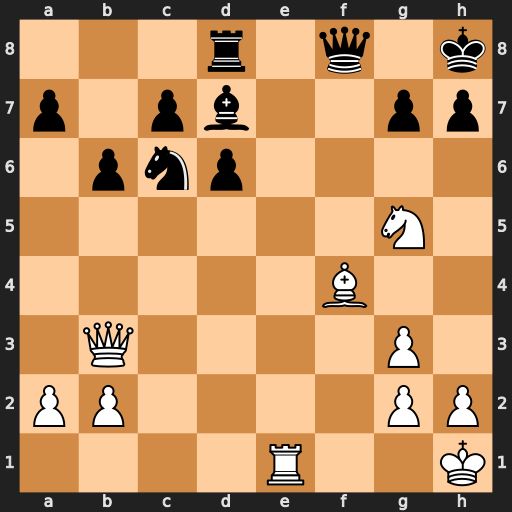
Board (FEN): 3r1q1k/p1pb2pp/1pnp4/6N1/5B2/1Q4P1/PP4PP/4R2K
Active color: w
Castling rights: -
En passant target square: -
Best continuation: Nf7+ Qxf7 Qxf7